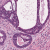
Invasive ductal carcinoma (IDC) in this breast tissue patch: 0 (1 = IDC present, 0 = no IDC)